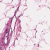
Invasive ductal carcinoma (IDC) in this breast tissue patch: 0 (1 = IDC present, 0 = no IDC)